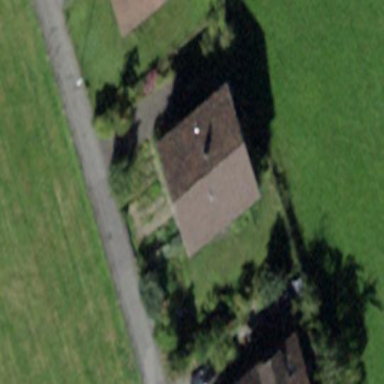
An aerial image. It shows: Simple and straightforward house.